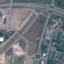
Land use / land cover class: Highway